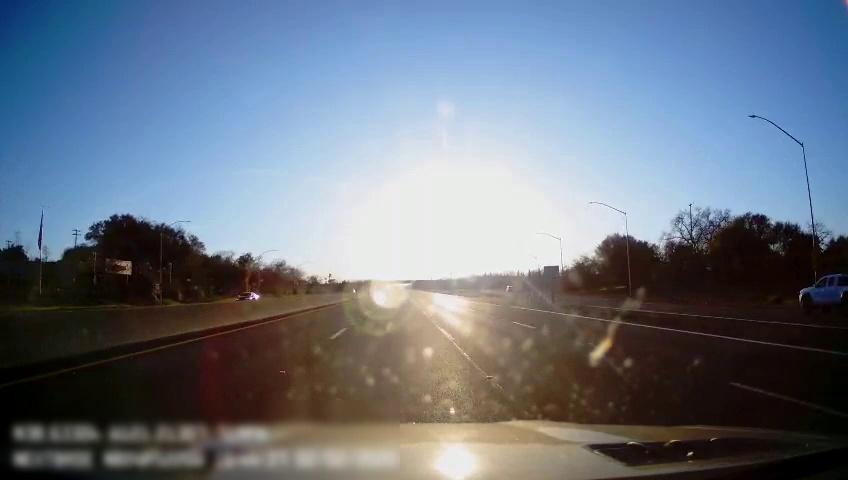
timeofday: Day
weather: Sunny
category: Drivable Space
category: Vehicles | Truck
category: Vehicles | Car
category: Lanes | Alternate Lane
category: Lanes | Alternate Lane
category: Lanes | Current Lane
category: Lanes | Current Lane
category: Lanes | Alternate Lane
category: Lanes | Alternate Lane
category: Traffic | Signs